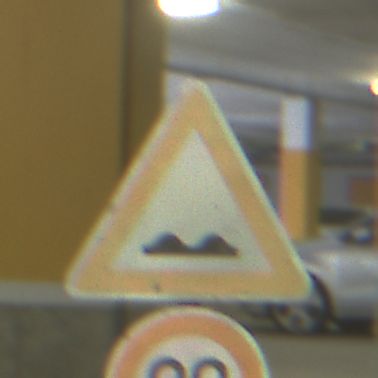
Verkehrszeichen: UnebeneFahrbahn
Zusatzzeichen unten: Geschwindigkeit90
Umgebung: Indoor, Special
Tageszeit: NotSpecified
Wetter: NotSpecified
Licht: Artificial
Jahreszeit: NotSpecified
Kontrast: HighContrast